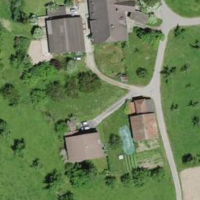
EUNIS habitat code: 55
Species observed at this site:
Vicia sepium
Tanacetum parthenium